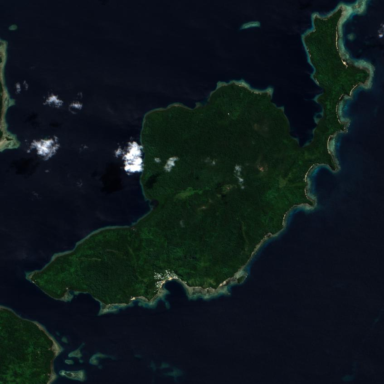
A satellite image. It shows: Island with natural coastline.